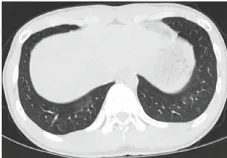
Chest computed tomography (CT) images of an adolescent patient with macrolide-unresponsive Mycoplasma pneumoniae pneumonia. (A-C) Chest CT 3 days before admission, showing patchy consolidation in the lower lobe of the right lung.
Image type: radiology (ct)